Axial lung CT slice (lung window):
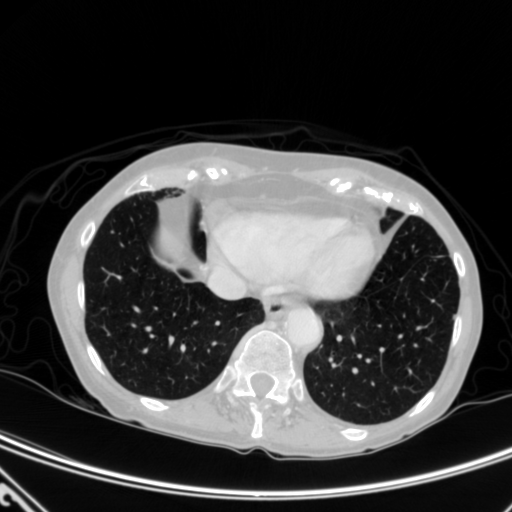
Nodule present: no